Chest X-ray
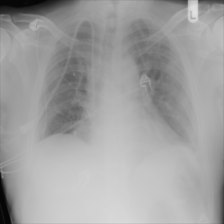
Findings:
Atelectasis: negative
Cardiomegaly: positive
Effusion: negative
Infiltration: negative
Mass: negative
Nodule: negative
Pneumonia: negative
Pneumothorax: negative
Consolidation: negative
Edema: negative
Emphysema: negative
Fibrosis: negative
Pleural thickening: negative
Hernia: negative